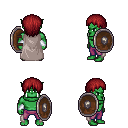
a pixel art fantasy rpg character, male body template, orc, green skin, gray cape, magenta pants, brunette plain hairstyle, white cloth bracers, shield, four views (front, back, left, right), 2x2 character sprite sheet, small pixel art, hard edges, no anti-aliasing